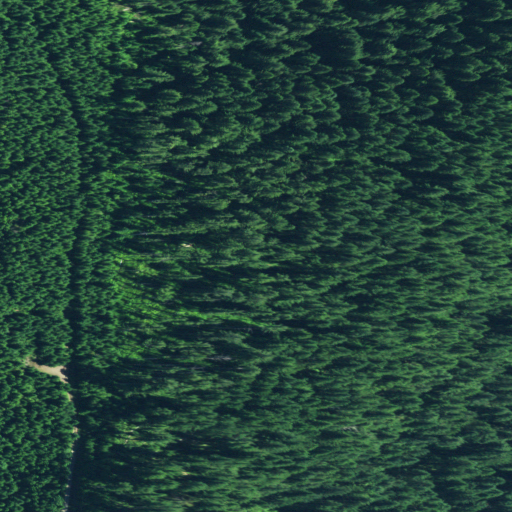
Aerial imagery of mountain in Oregon named Mount Hagan containing only grassland